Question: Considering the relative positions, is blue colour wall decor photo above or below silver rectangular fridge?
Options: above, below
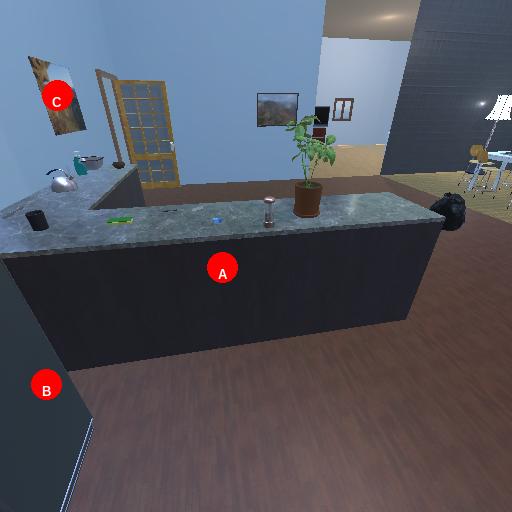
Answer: above